Aerial crown-view tile of a tropical tree (Barro Colorado Island, Panama), acquired 20250818:
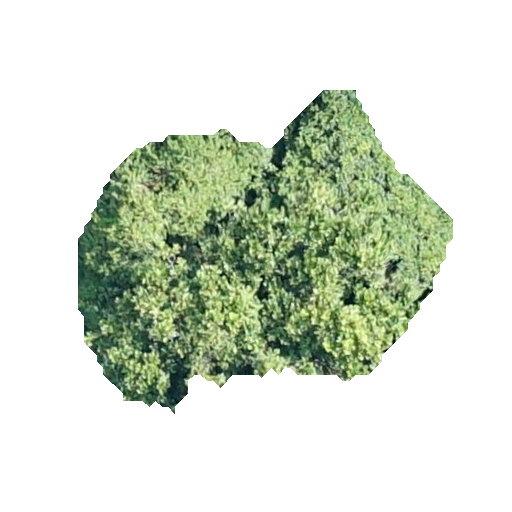
Species: Anacardium excelsum
GBIF accepted scientific name: Anacardium excelsum
Crown area: 115.761 m²